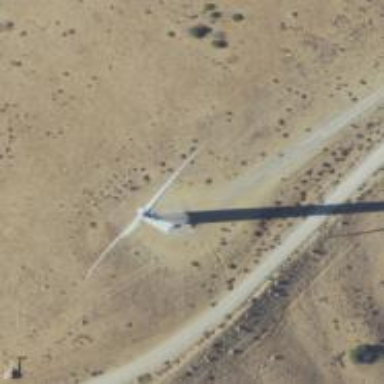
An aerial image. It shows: Wind generator powered by horizontal-axis wind turbine.